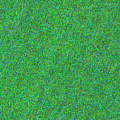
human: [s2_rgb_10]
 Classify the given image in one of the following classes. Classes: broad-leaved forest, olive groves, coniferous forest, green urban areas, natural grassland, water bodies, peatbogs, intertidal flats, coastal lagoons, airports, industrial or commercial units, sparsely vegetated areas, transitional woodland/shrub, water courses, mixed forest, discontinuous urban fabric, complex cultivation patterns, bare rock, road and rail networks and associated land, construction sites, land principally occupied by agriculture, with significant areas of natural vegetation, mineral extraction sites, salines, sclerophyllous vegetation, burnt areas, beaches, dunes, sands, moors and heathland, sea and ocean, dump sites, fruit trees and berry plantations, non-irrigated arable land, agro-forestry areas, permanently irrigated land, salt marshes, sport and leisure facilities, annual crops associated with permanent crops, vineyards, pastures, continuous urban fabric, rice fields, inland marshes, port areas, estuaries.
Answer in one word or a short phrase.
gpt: sea and ocean